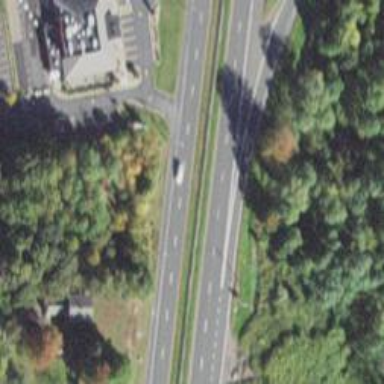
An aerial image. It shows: This image shows trunk highway that functions as expressway.